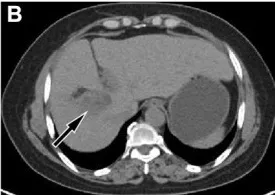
Axial CT (B) showed the lesion in the right lobe of the liver (arrow).
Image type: radiology (ct)